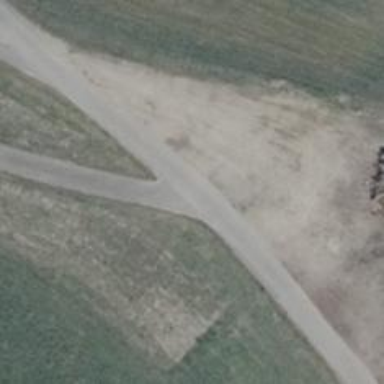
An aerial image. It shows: Well-maintained track road with grade 1 tracktype.